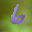
Label: 6